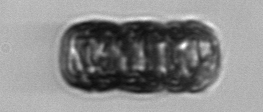
Label: Paralia_sulcata